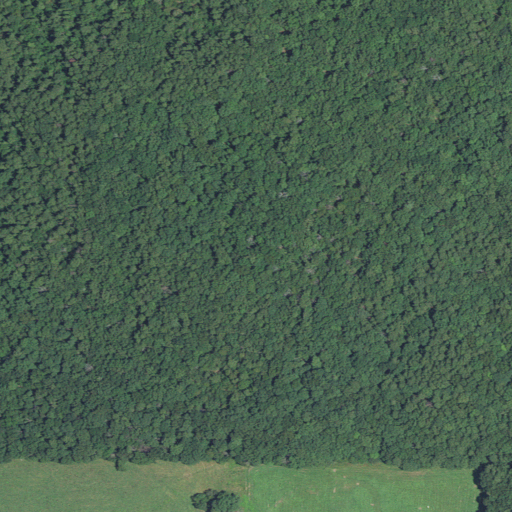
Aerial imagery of mountain in Missouri named Silver Mountain containing deciduous forest, evergreen forest, mixed forest, and pasture